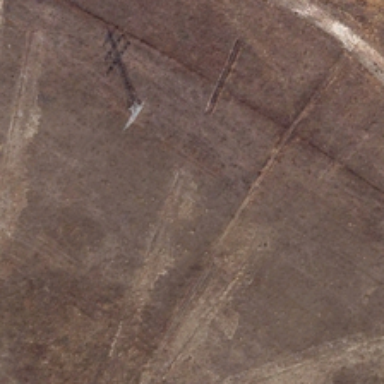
It is a piece of bareland .